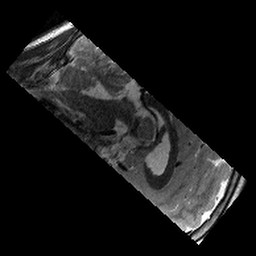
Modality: T2w
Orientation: sagittal
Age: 9
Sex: male
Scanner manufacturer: siemens
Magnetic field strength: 3 T
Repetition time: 9.23 s
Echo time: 0.067 s